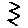
Label: zigzag